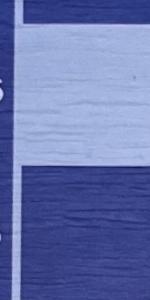
Label: Empty